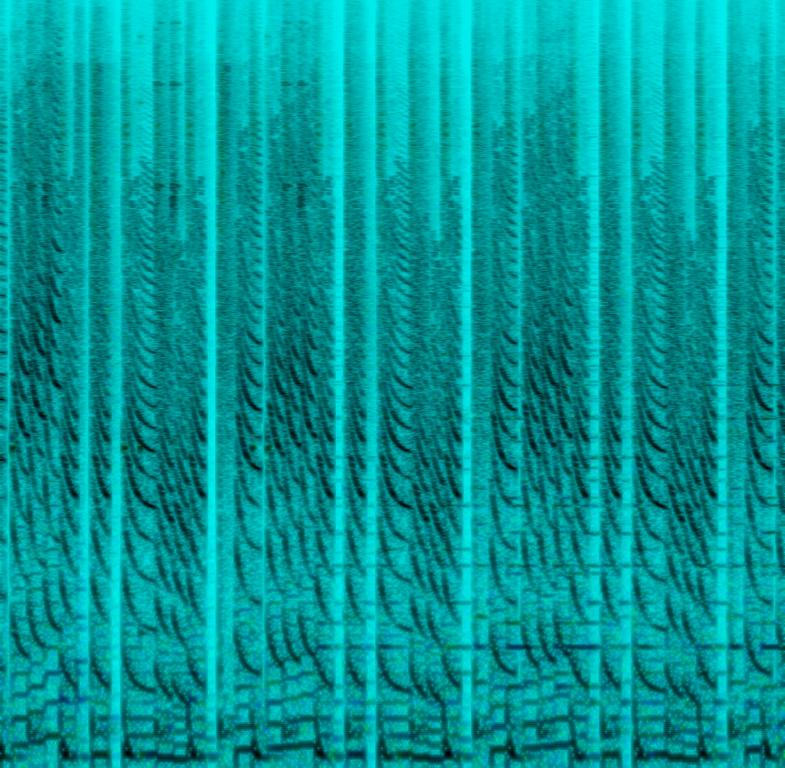
The low quality recording features a song that consists of pitch bend horn siren melody played over groovy piano chords, groovy bass, "4 on the floor" kick pattern, punchy snare and simple hi hats. At the end of the loop there is a short snare roll. The siren is very loud, and over time it sounds a bit uncomfortable, but it sounds fun and happy regardless - like something that kids would listen to.